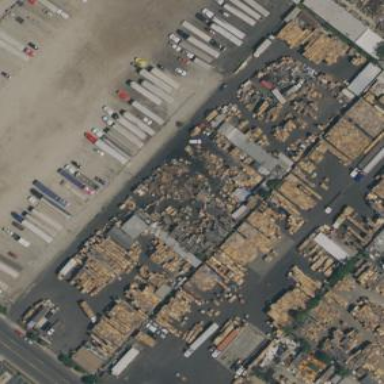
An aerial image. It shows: Industrial area designated as lumber yard.